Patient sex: M
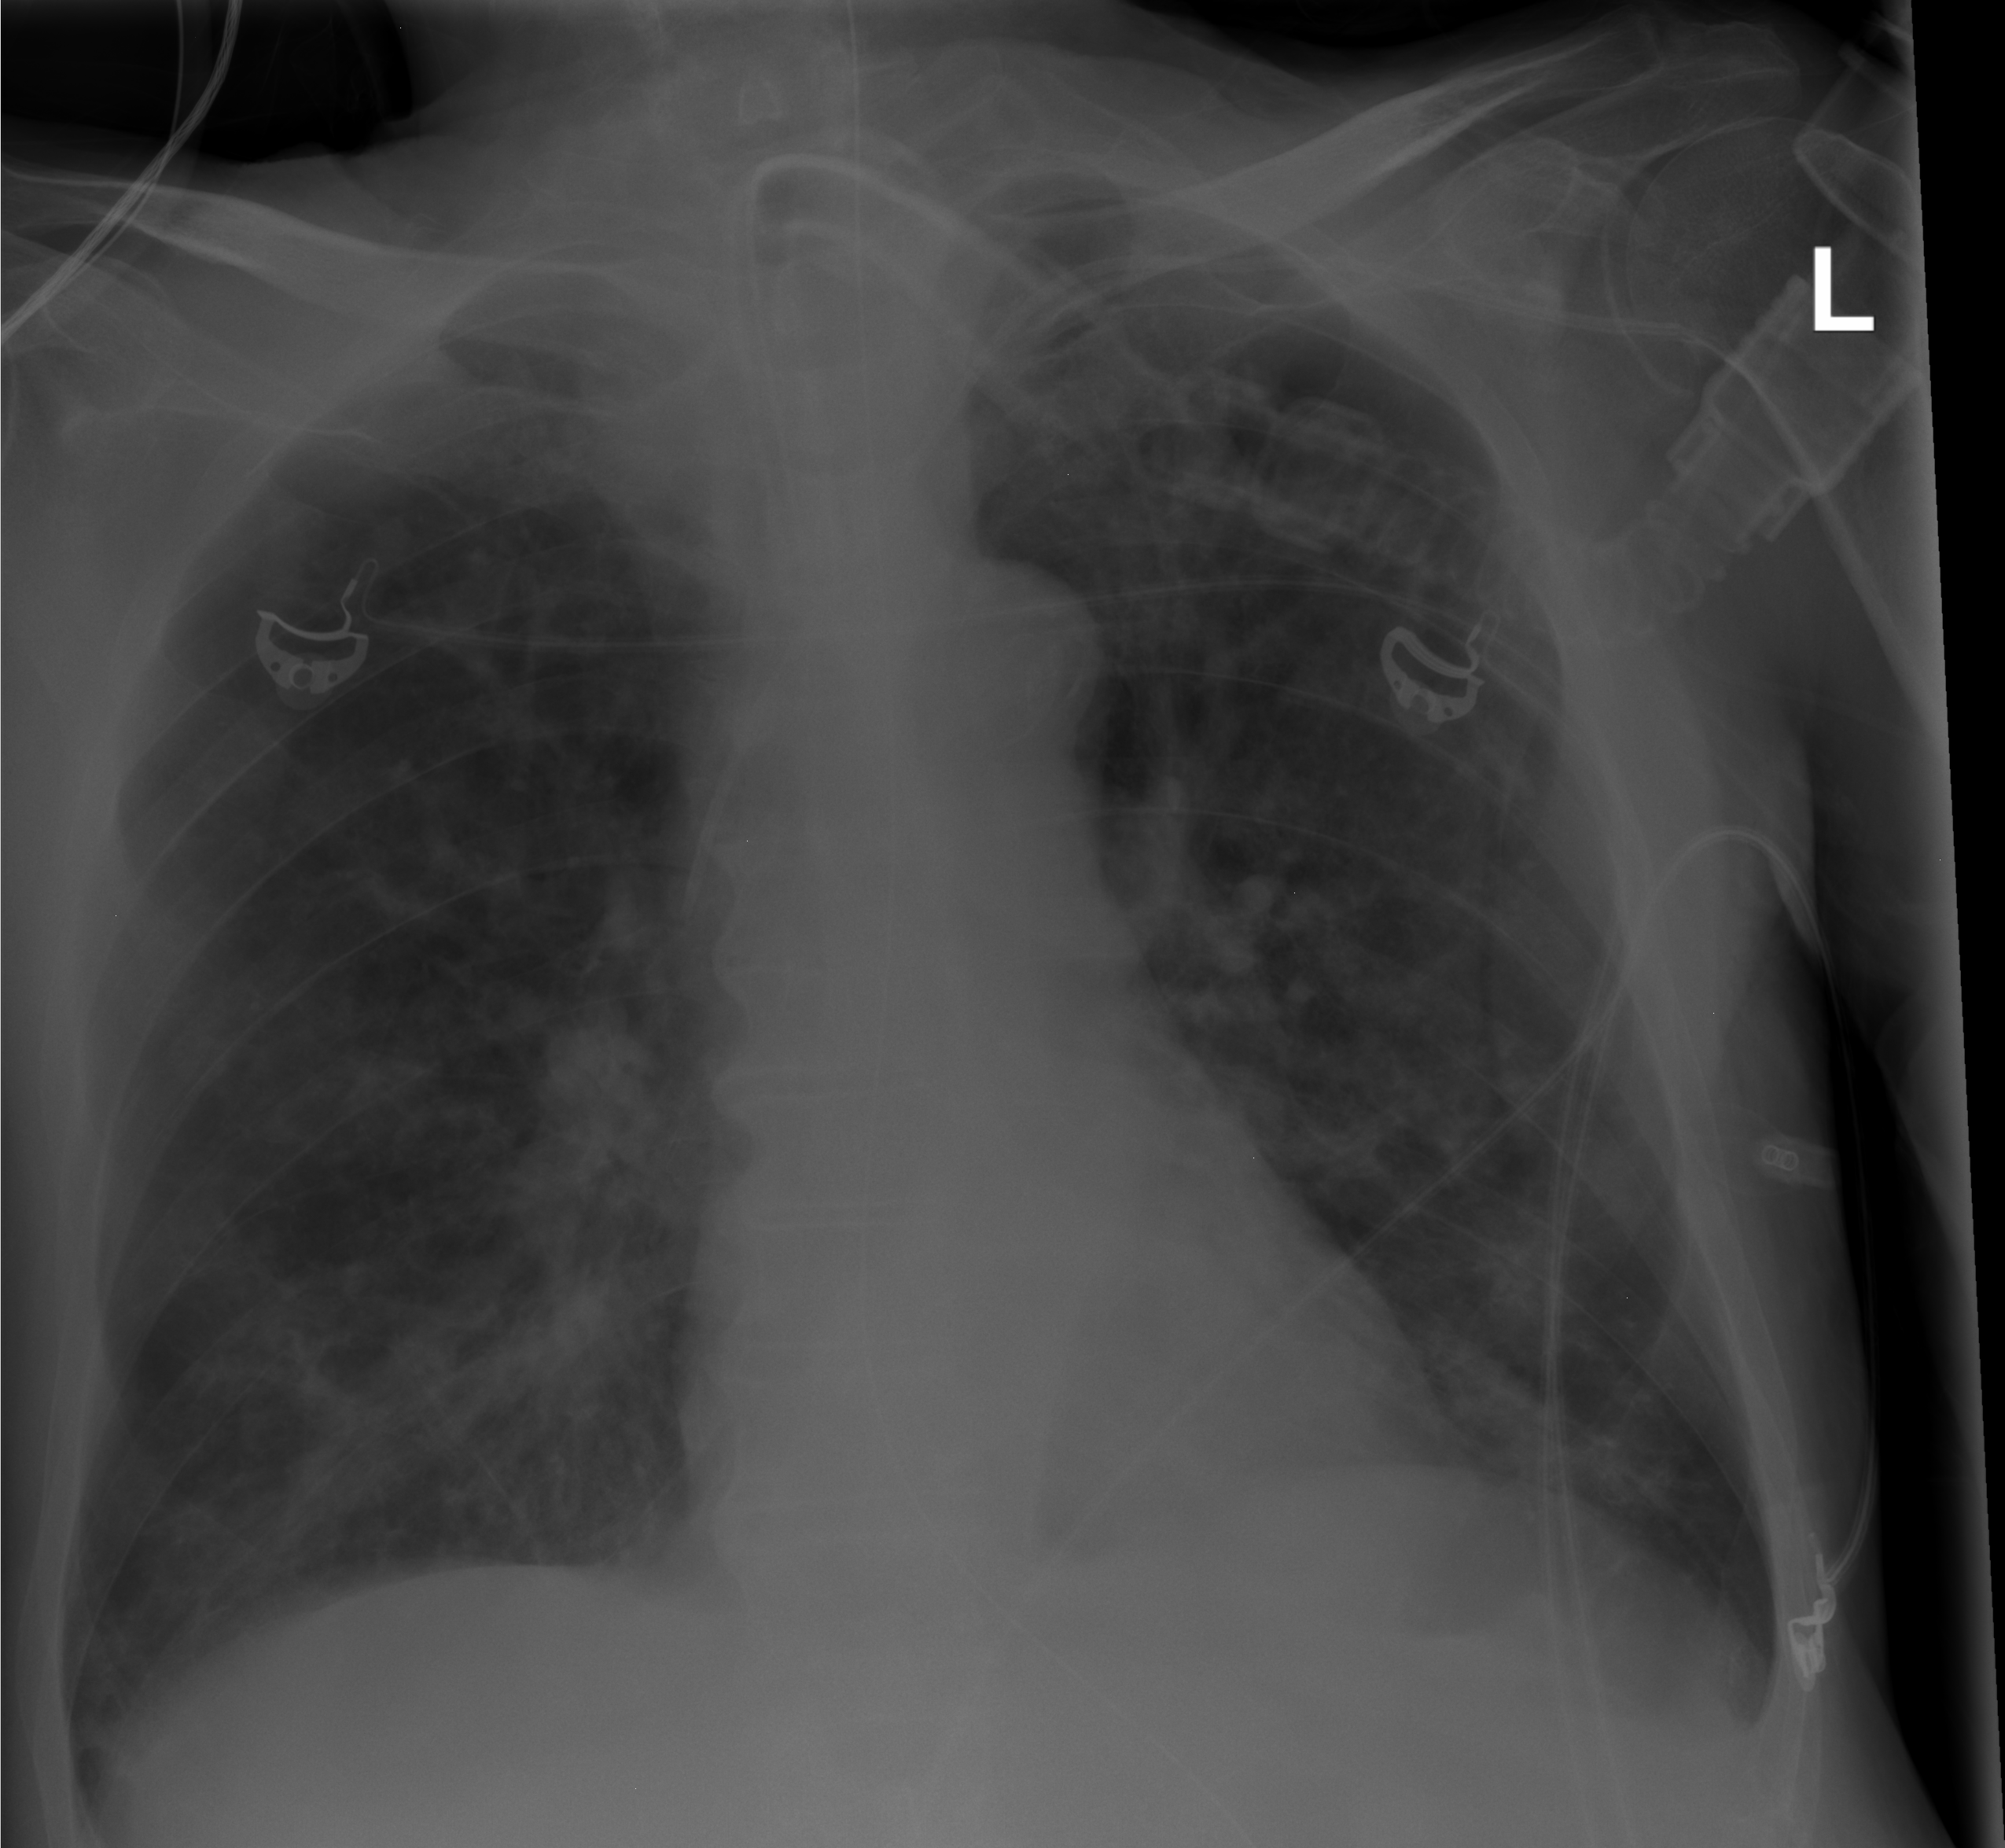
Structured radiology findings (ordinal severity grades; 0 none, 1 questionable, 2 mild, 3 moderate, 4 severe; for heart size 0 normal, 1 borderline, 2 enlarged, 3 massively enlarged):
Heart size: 0
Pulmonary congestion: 2
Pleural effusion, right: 0
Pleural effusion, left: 0
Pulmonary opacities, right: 3
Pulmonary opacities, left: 3
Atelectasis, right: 0
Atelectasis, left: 0